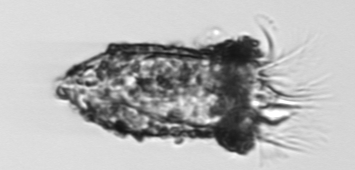
Label: Tintinnopsis